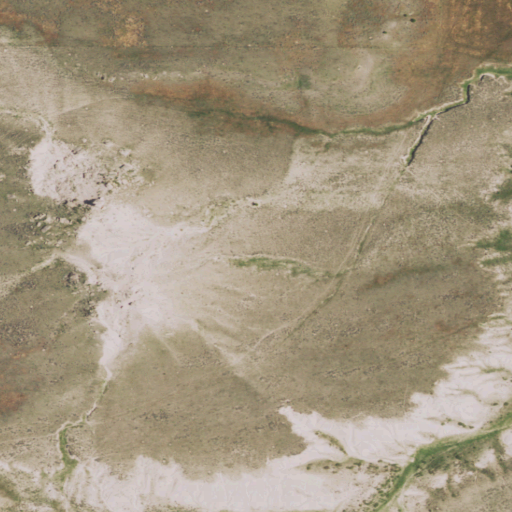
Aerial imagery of mountain in Wyoming named Anvil Peak containing grassland and barren land